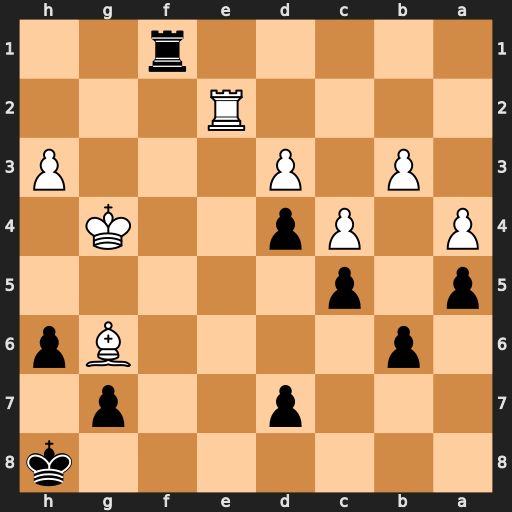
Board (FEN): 7k/3p2p1/1p4Bp/p1p5/P1Pp2K1/1P1P3P/4R3/5r2
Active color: b
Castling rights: -
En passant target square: -
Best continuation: Rg1+ Kf4 Rxg6